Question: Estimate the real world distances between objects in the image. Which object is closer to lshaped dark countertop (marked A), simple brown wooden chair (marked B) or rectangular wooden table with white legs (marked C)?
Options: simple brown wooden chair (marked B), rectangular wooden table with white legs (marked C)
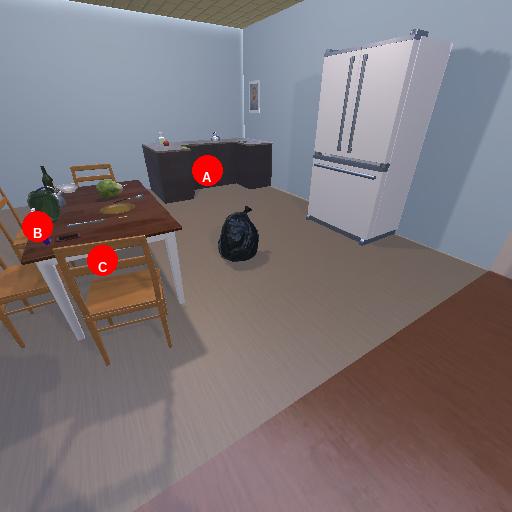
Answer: simple brown wooden chair (marked B)